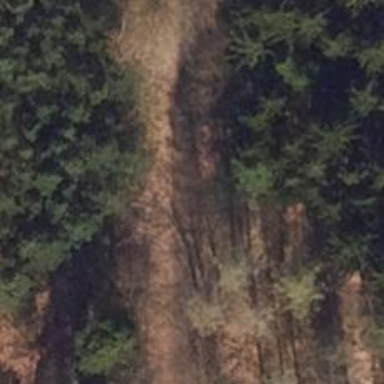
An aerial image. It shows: Well-maintained track road of grade 1.